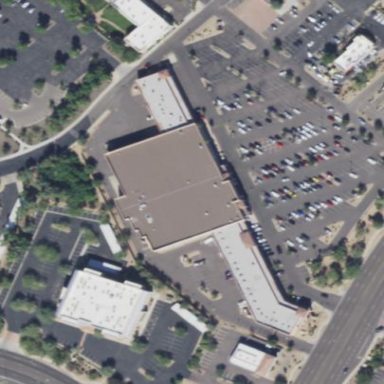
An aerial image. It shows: Retail building housing supermarket.